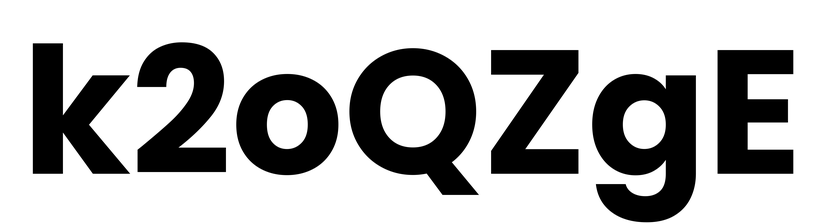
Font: Poppins-Bold